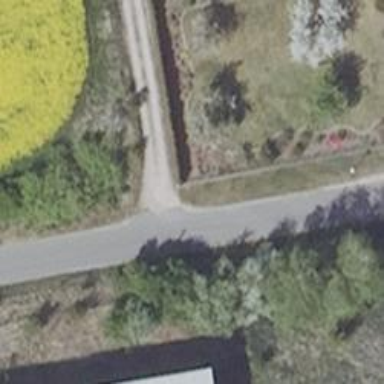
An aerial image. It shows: Residential road with asphalt surface.